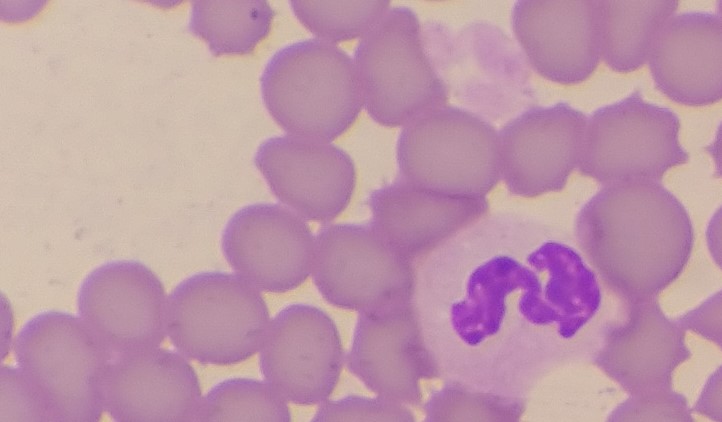
White blood cell type: Neutrophil